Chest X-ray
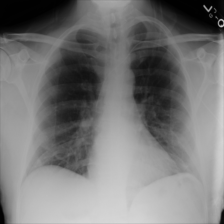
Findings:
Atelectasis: positive
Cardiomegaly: negative
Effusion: negative
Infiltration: negative
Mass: negative
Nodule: negative
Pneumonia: negative
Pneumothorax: negative
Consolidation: negative
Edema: negative
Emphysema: negative
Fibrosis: negative
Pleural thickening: negative
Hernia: negative